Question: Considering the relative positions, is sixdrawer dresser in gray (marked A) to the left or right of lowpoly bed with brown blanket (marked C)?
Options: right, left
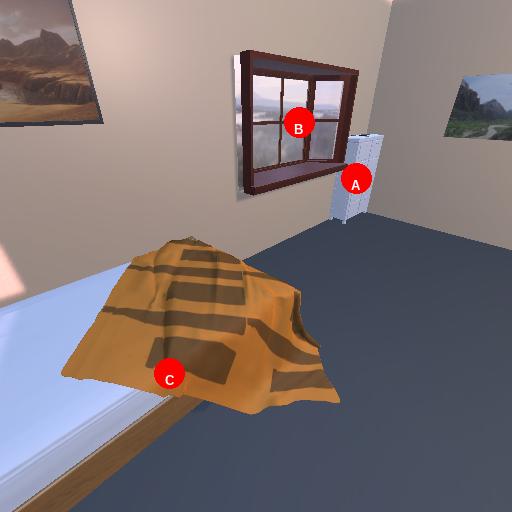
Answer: right